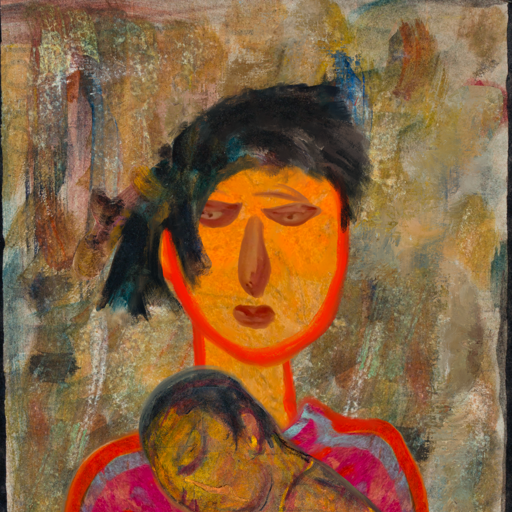
Background: Pipe, Head And Neck Front: Sisters, Face Front: Pious_Lady, Bust: Sisters, Hair Front: Pipe, Head Accessory: Blank, Second Necklace: Blank, Necklace: Blank, Baby: GypsyMother_Baby